RGB frame:
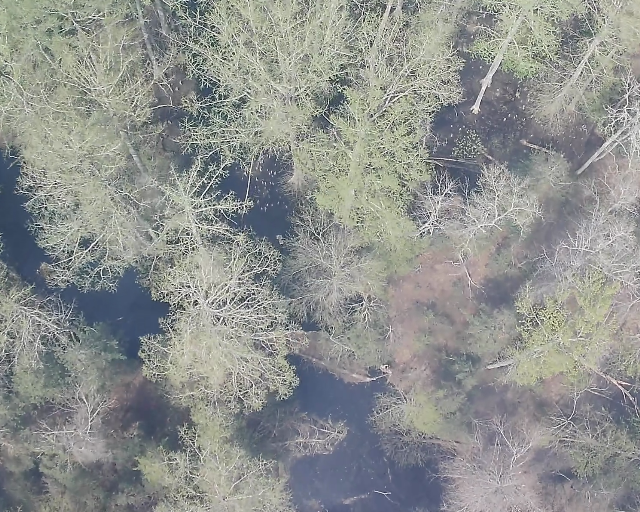
Thermal frame:
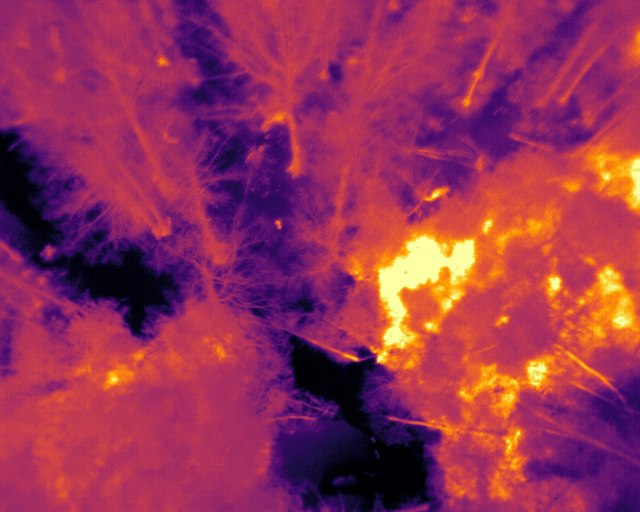
Captured: 2026-02-26 03:46:22
Pixels at or above 80 °C: 0 (fraction of frame: 0)